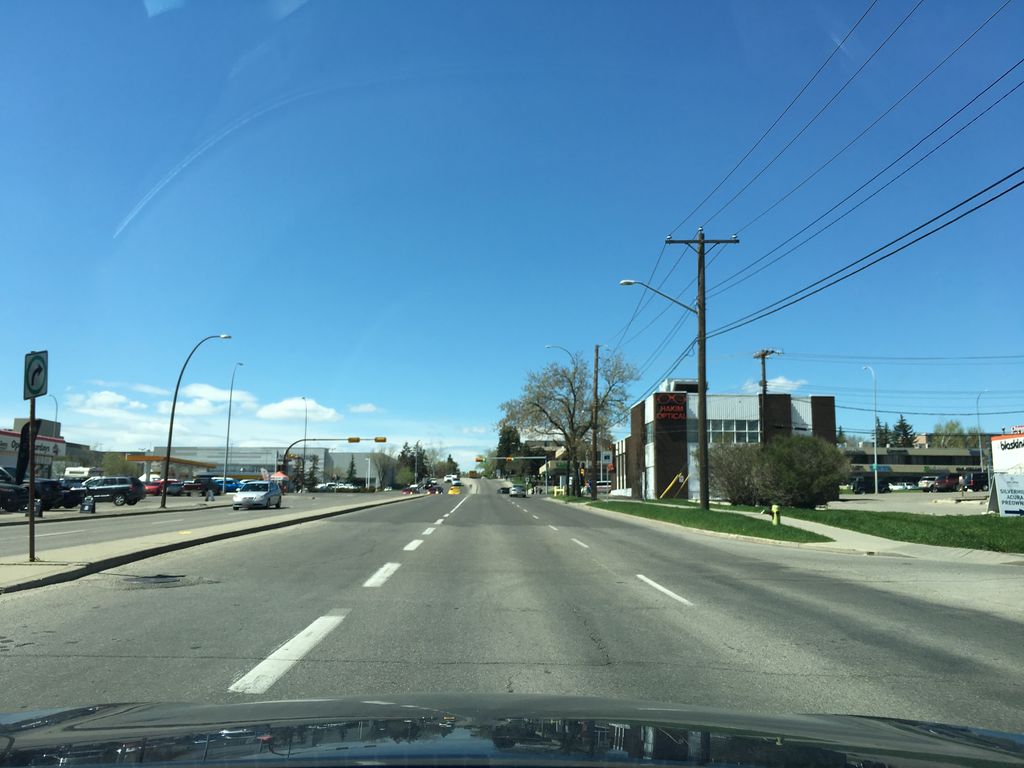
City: calgary